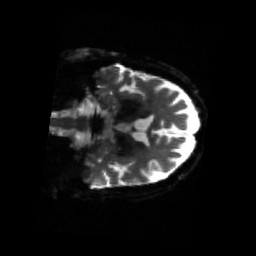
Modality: sbref
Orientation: coronal
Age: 74
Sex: male
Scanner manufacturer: siemens
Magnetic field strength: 3 T
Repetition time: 4.71 s
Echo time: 0.0906 s